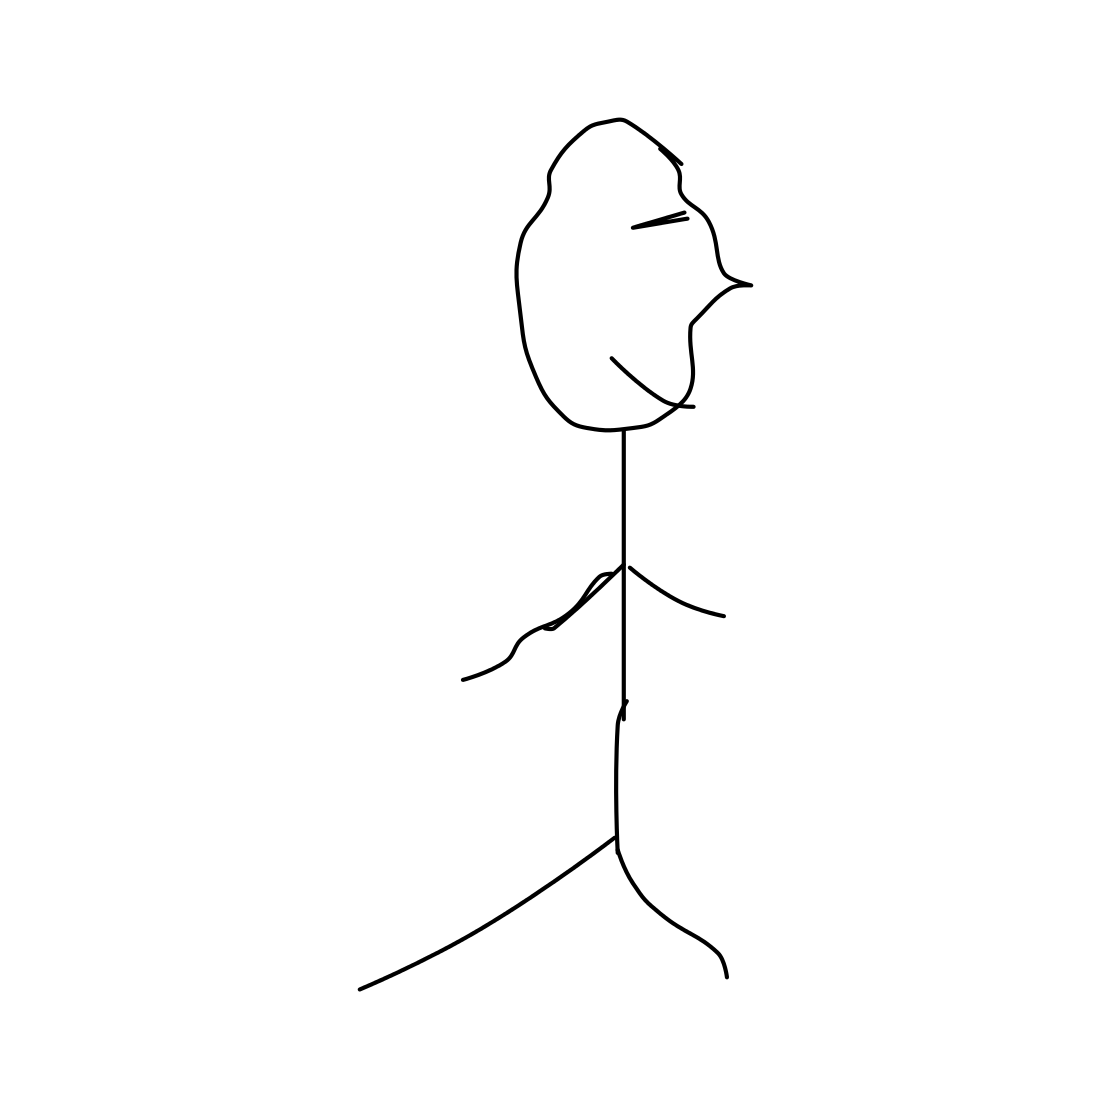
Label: person walking